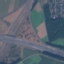
Label: Highway